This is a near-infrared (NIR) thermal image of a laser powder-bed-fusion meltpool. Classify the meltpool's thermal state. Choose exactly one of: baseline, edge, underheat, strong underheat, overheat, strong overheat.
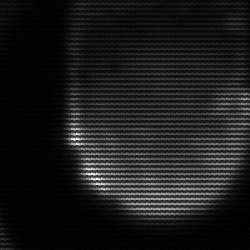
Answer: edge